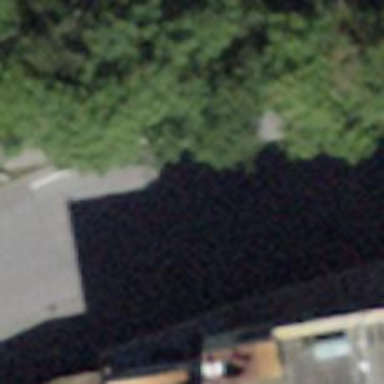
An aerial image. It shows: Fuel station.